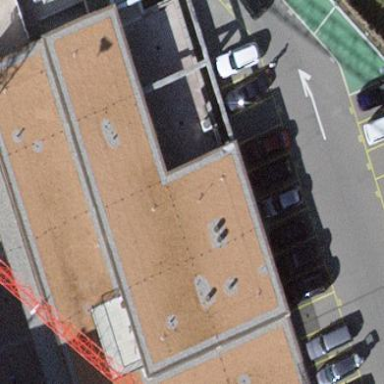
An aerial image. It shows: Building part with flat roof.